Question: I'm new to editing the footer in magento. I want to use my footer instead of default and managed to remove QUICK LINKS and ACCOUNT according to <URL>. Please help me out.

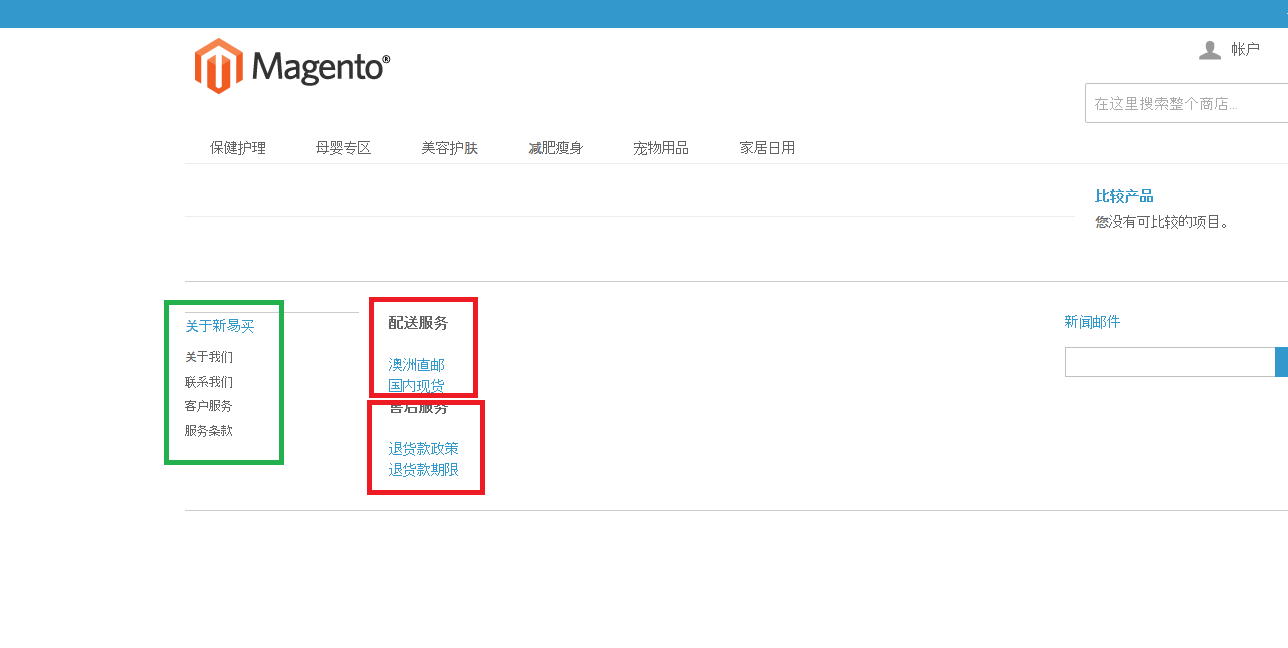
Answer: For Footer Area, we are divided in two parts for fetching the information.
- One part is a static block which created within the Magento admin area (CMS > Static Block).- The other part is held as .phtml / .php / .xml files within the design files. app/design/frontend/PACKAGE_NAME/THEME_NAME/layout/page.xml , app/design/frontend/PACKAGE_NAME/THEME_NAME/layout/cms.xmlHere you will find some footer references which which take you to .phtml files.
Eventually, you will be required to follow this two paths to get all the sections of footer sorted out and you will be able to edit everything at the end as I see it :)